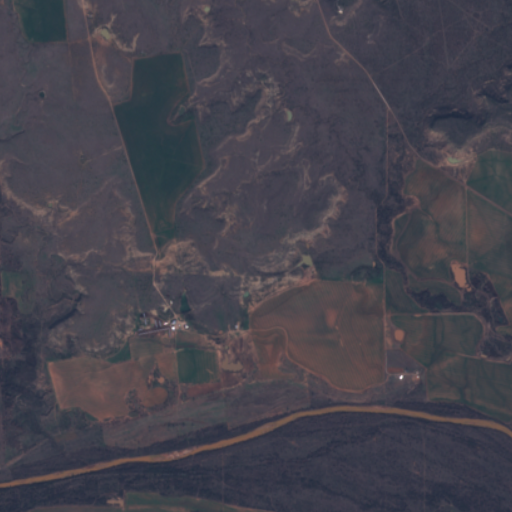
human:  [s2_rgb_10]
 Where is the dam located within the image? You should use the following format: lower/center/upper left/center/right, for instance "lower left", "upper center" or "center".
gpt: The dam is located in the center of the image.
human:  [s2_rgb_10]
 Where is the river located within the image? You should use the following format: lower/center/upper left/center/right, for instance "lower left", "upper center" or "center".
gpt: The river is located in the lower of the image.
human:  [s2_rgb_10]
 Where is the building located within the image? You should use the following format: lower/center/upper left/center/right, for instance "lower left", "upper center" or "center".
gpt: There is no building in the image.